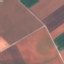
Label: AnnualCrop